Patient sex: M
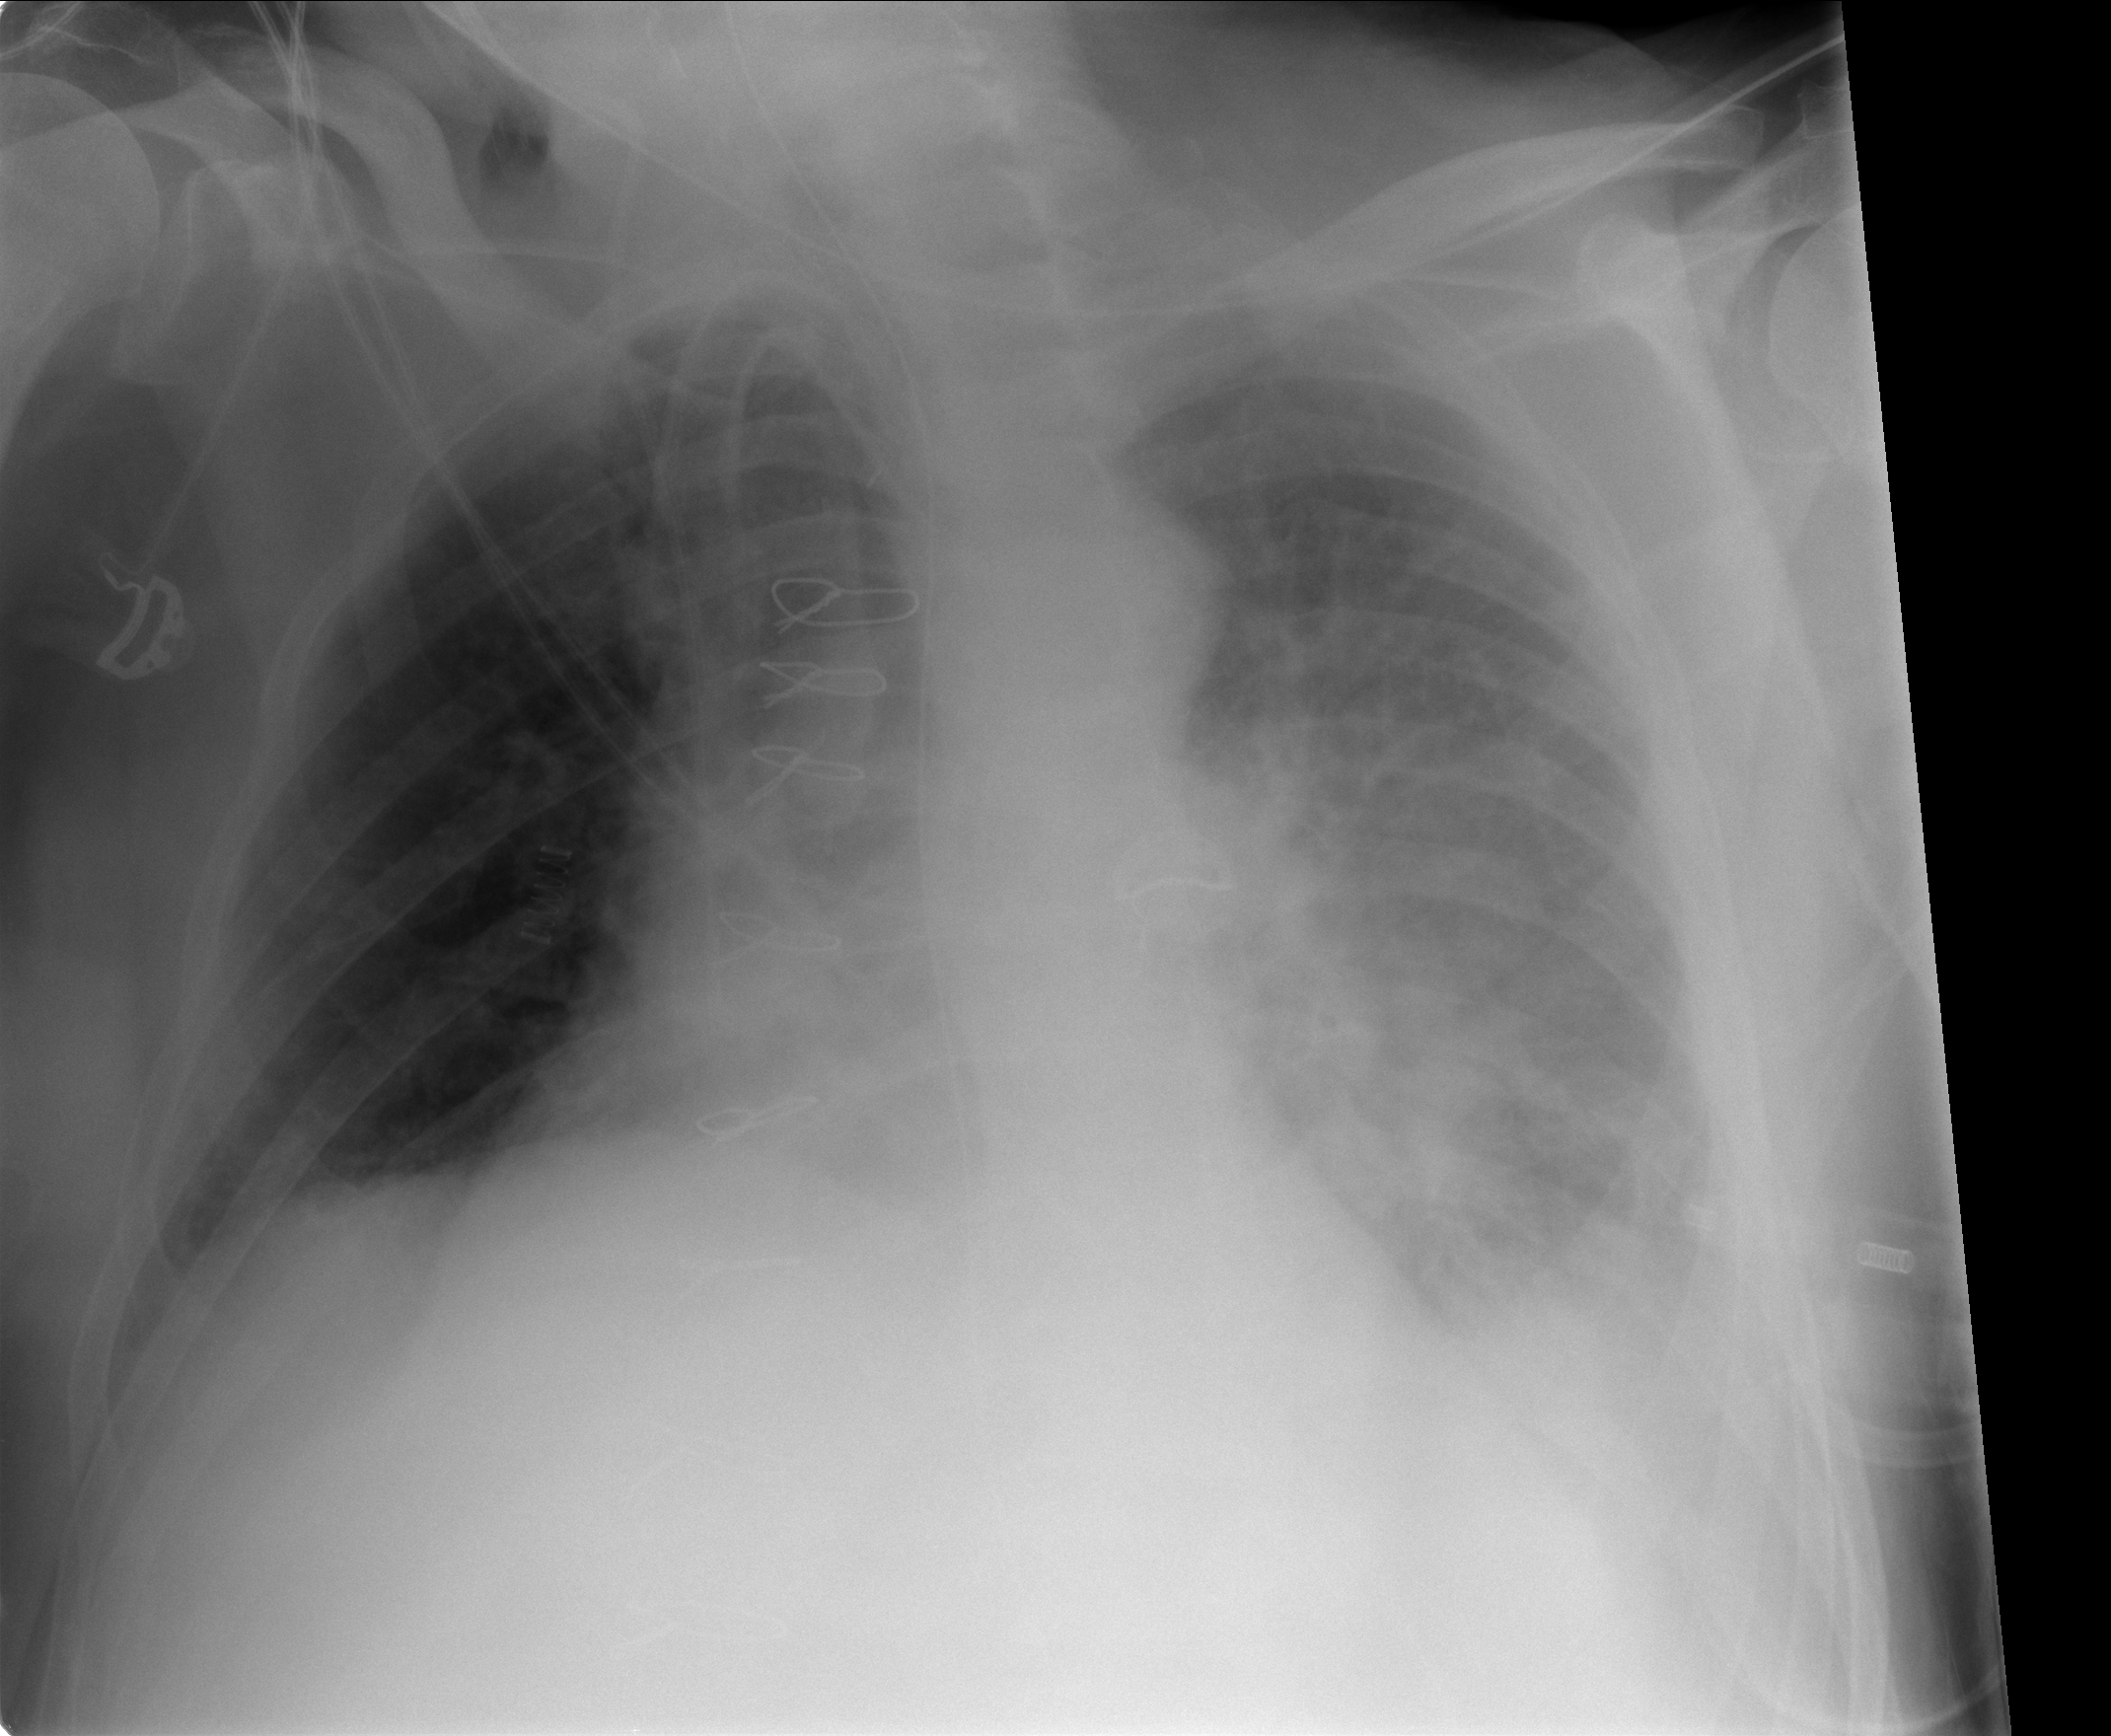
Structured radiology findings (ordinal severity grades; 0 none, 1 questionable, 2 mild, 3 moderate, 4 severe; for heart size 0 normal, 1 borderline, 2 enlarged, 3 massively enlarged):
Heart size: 2
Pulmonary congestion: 0
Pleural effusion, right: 0
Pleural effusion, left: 3
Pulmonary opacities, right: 0
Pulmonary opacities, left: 2
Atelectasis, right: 0
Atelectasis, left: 2